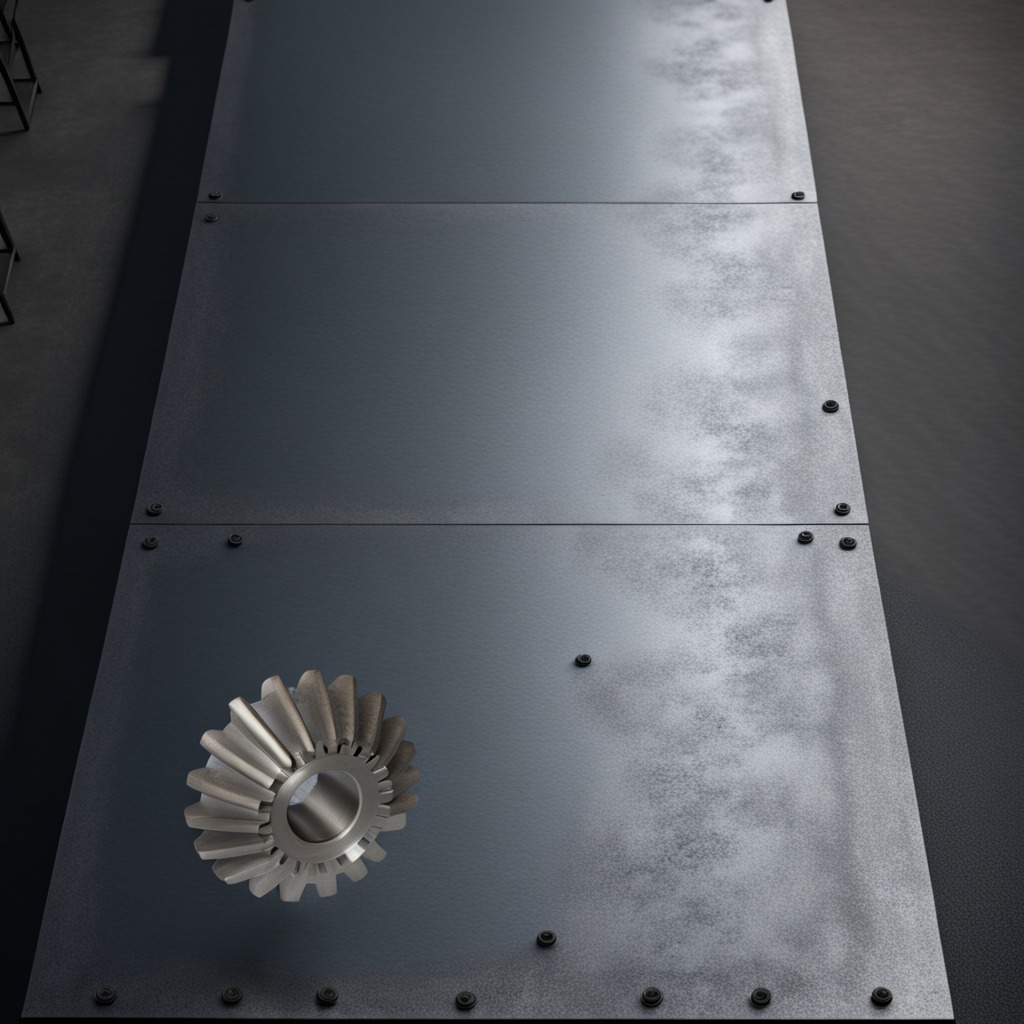
A steel gear with teeth is lying on a cold steel table in a mining workshop.